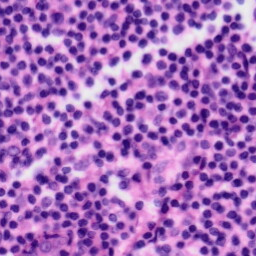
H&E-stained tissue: Tonsil